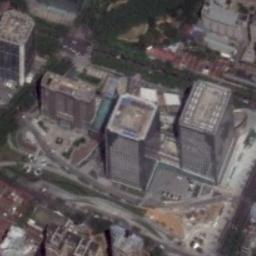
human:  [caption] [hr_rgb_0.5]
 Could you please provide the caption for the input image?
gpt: There is a triangular region in the picture .

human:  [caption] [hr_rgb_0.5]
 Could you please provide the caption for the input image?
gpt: The commercial area is consist of many tall buildings .

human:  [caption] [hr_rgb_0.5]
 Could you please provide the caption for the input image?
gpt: In a commercial district there are several tall buildings of different shapes and several roads with many cars .

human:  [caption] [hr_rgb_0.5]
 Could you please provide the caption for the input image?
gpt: A commercial area with lots of buildings is surrounded by some roads and trees .

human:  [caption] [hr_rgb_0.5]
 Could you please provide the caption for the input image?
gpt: There are several skyscrapers on a commercial area .